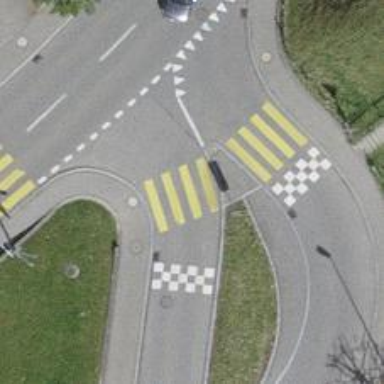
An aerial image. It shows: Uncontrolled zebra crossing on the road.